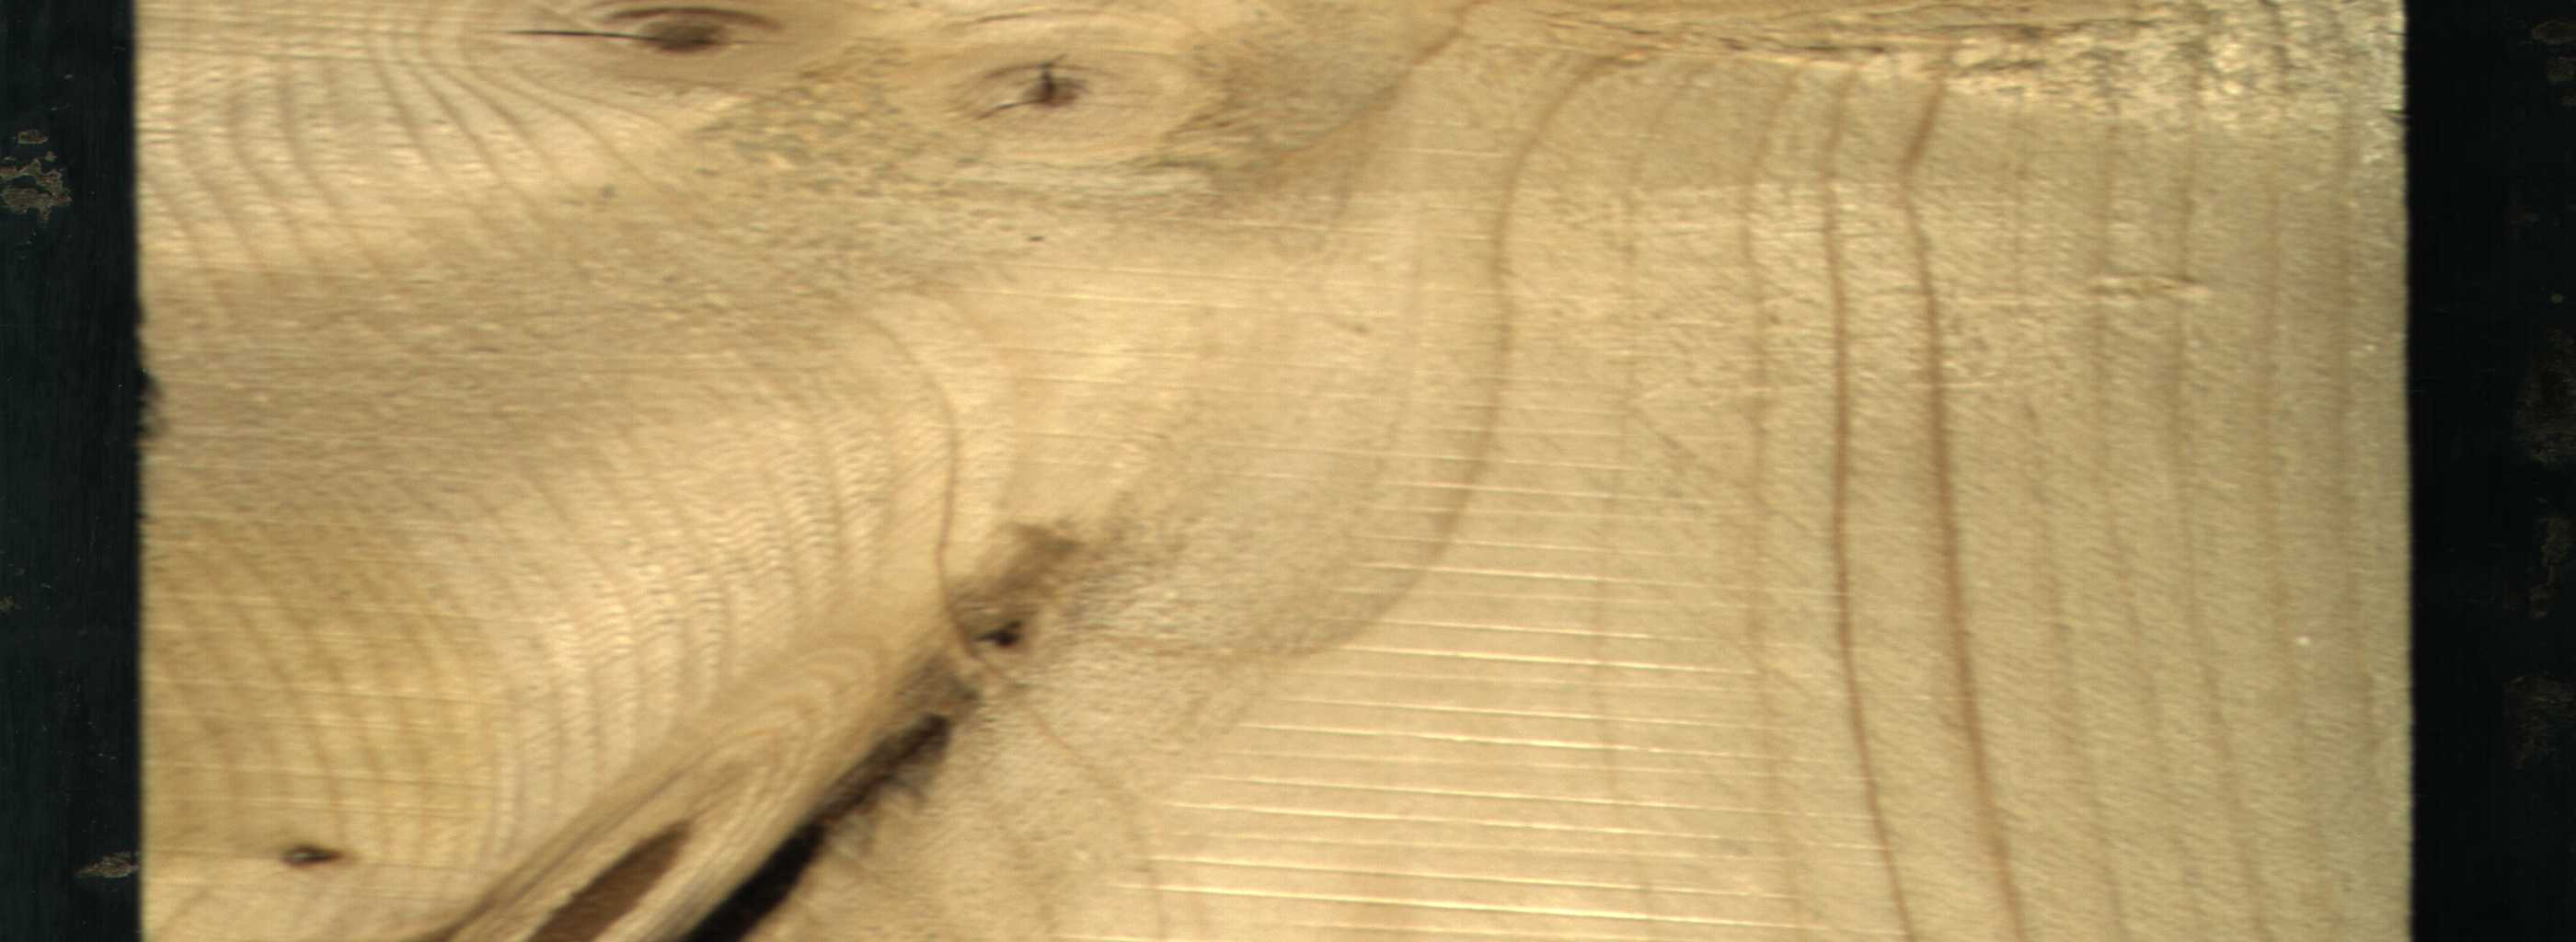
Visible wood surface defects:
knot_with_crack
knot_with_crack
Dead_Knot
Dead_Knot
Dead_Knot
Live_Knot
Live_Knot